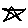
Label: star